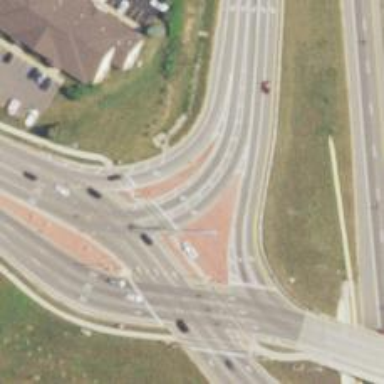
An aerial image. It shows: Asphalt motorway link with Diverging Diamond Interchange (DDI) junction.